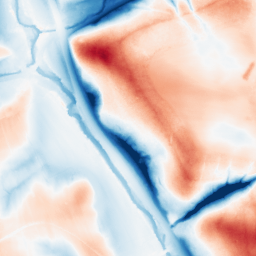
Category: classical
Decomposition family: gaussian
Decomposition parameters: sigma: 20
Upsampling method: sinc_blackman
Upsampling parameters: scale: 4
kernel_size: 16
Upsampling scale: 4